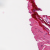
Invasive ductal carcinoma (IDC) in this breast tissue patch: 0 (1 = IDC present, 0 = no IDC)